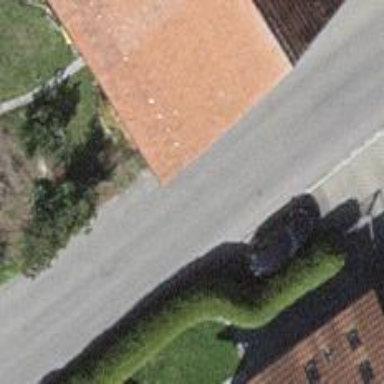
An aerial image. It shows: Hedge acting as barrier.